Question: I have successfully created one custom dialog box. Dialog box is working good. I am using 'ListView' to list out all files in the particular paths. My Custom Dialog box contains File Name and Check Box. Selected files can be moved or deleted. All these working fine.
I need to add Progress Bar inside the dialog Box. Because Files can be deleted or moved would take some time. How do add Progress Bar. Please help me.
Sample Screen Shot :- (How do add Progress Bar in the Green Color)

Thank You.
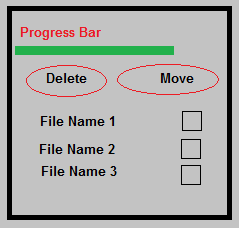
Answer: Bala the custom layout which you have created as a dialog insert the code for the horizontal progressBar having color green from <URL>